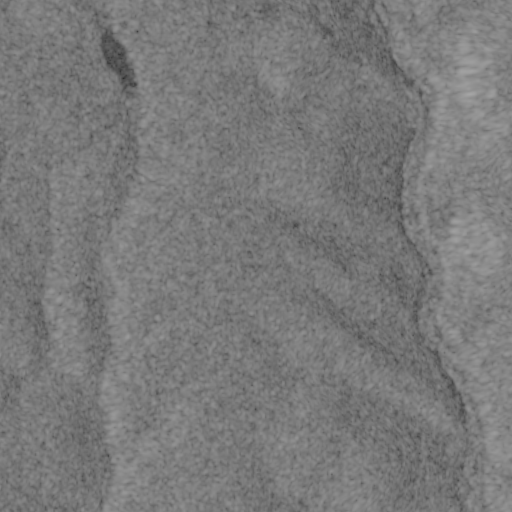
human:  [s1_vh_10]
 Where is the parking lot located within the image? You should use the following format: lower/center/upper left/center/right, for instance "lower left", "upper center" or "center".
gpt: The parking lot is located in the right of the image.
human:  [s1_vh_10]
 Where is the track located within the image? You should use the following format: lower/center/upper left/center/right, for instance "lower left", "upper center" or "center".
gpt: There is no track in the image.

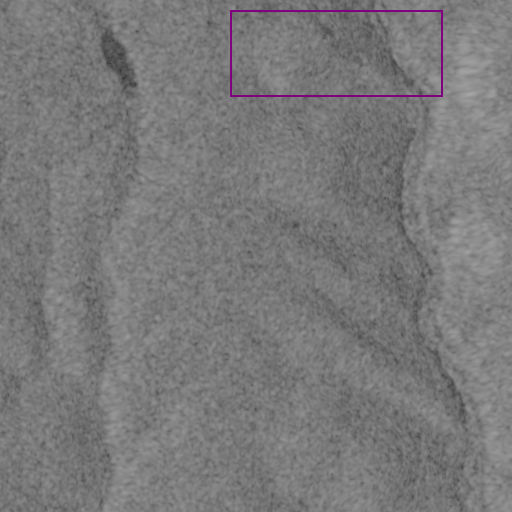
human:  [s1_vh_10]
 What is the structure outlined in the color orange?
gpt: There is no orange outline.
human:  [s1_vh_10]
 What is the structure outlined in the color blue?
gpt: There is no structure outlined in blue.